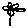
Label: flower